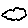
Label: cloud